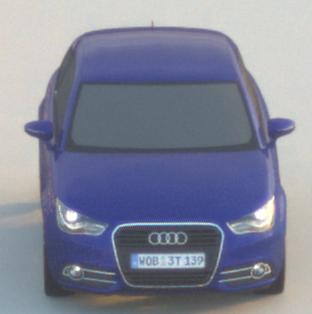
Make: Audi
Model: A1 Sportback 1.2 TFSI
Detailed model: A1 (8X) Sportback
Model produced from: 2012/03
Model produced until: 2014/11
Doors: 5
Color: blue
Road condition: dry road
Daytime: sunrise or sunset
Contrast: medium contrast